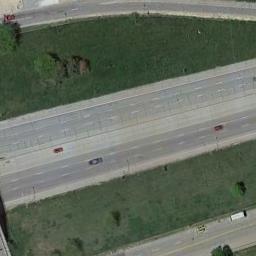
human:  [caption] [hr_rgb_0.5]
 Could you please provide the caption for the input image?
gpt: Some straight freeways go through the green belt and some cars are driving on the freeway .

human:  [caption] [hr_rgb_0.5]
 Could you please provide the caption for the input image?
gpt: There are large green lawns around the freeway and there are several cars on the freeway .

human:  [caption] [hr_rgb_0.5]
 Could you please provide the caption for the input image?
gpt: There is a green belt between the two highways .

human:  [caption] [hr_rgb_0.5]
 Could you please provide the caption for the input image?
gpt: The freeway goes through the grass with some cars .

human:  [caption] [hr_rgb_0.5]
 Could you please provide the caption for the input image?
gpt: There are green lawns beside the freeway .